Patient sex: F
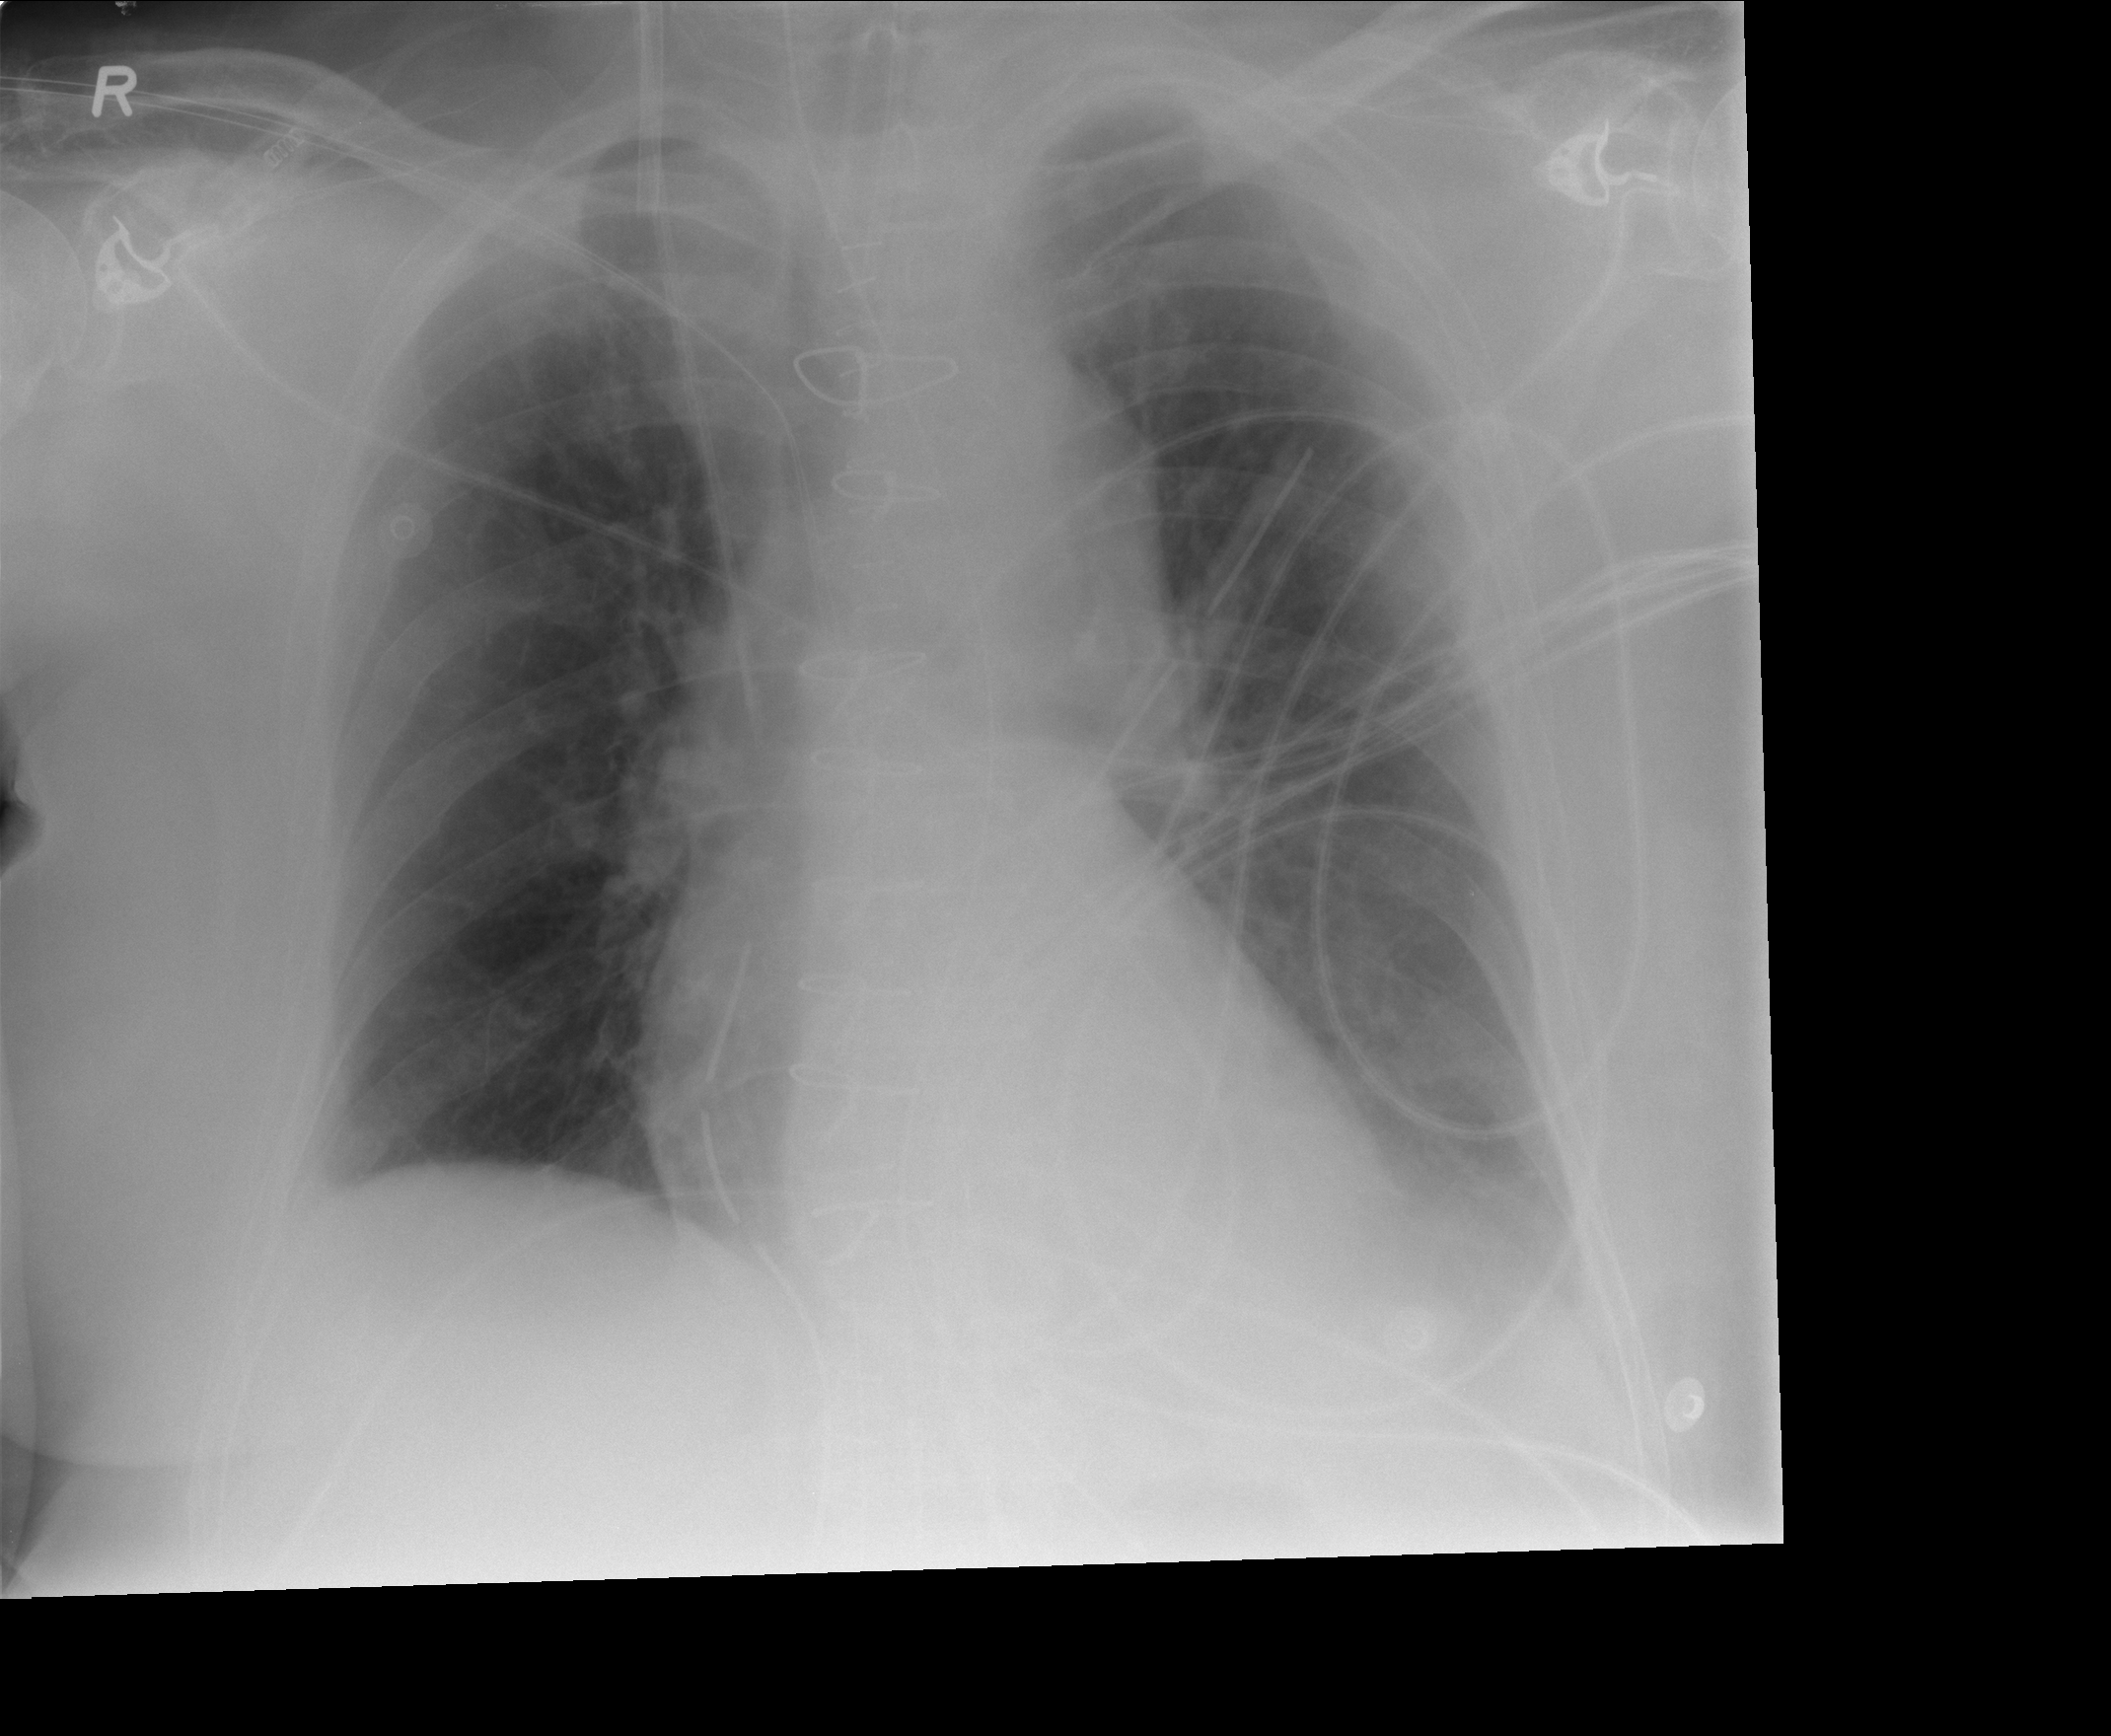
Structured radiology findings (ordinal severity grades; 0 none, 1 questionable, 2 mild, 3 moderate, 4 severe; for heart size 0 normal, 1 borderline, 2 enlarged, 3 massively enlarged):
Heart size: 0
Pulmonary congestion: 2
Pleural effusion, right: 1
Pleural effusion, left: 1
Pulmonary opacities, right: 0
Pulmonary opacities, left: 0
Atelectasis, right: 0
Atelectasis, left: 2